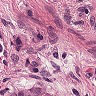
Metastatic tissue present: yes